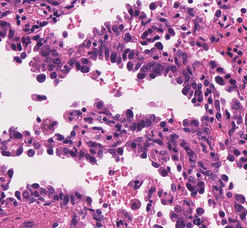
Tumor epithelial tissue: yes
Tumor-associated stroma tissue: yes
Normal tissue: no